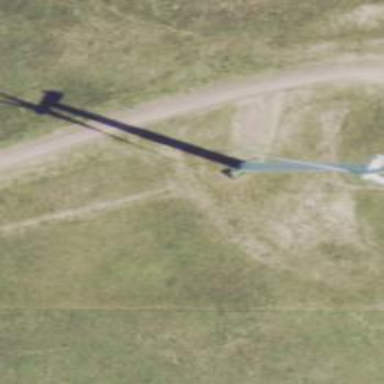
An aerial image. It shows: Wind generator powered by horizontal axis wind turbine.